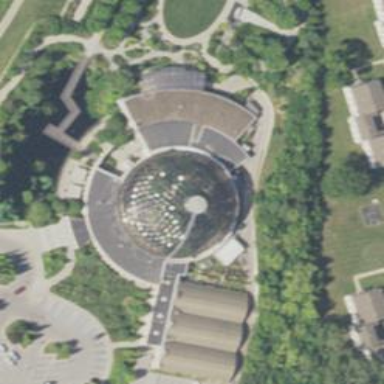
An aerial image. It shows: The building has dome-shaped gray roof made of glass.